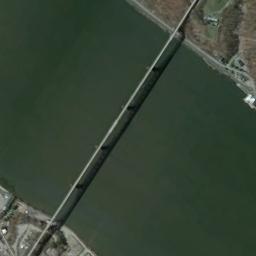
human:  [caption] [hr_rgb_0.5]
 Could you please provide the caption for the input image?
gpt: A slender, Straight bridge connecting the land on both sides of the turquoise river .

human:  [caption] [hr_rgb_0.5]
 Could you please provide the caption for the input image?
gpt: A bridge is over the deep green river .

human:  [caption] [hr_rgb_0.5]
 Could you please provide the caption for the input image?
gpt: The water under this bridge is dark green .

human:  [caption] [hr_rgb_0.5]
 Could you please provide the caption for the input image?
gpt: A bridge built on a dark green river .

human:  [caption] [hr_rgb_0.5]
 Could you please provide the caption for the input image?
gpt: There is a bridge over the river .